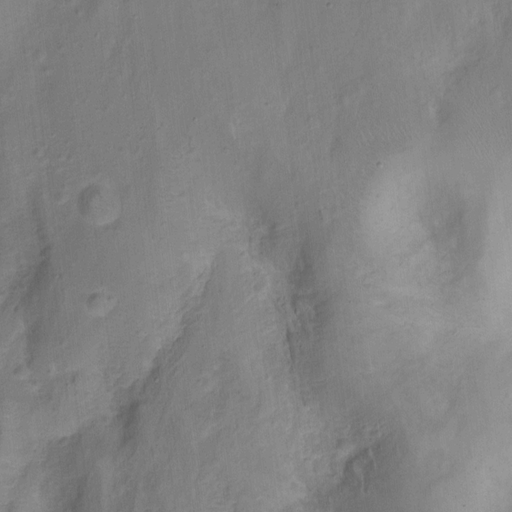
Classes present: Background